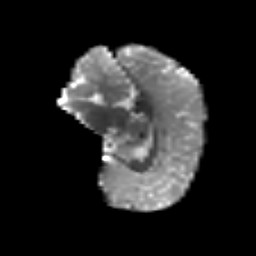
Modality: T2w
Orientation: sagittal
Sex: female
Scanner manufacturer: siemens
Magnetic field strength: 3 T
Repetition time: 5 s
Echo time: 0.071 s